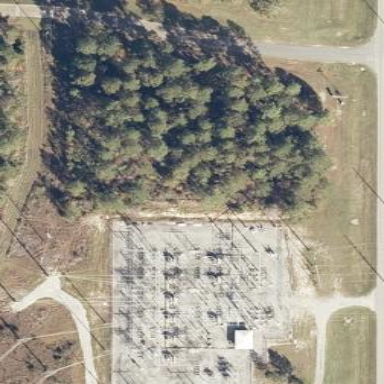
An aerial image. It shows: Fence surrounds transmission level power substation.